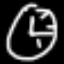
Label: clock